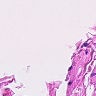
Metastatic tissue present: no